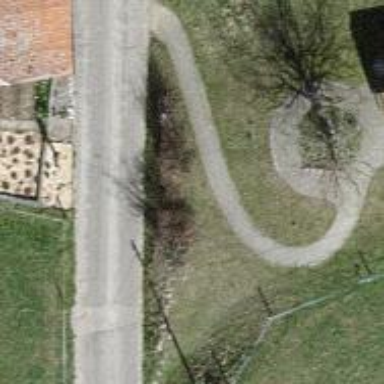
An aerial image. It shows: Cobblestone path.